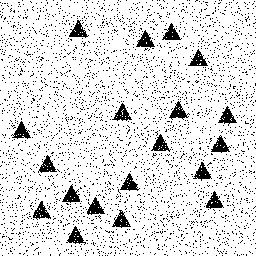
Squares: 0
Triangles: 19
Stars: 0
Total shapes: 19